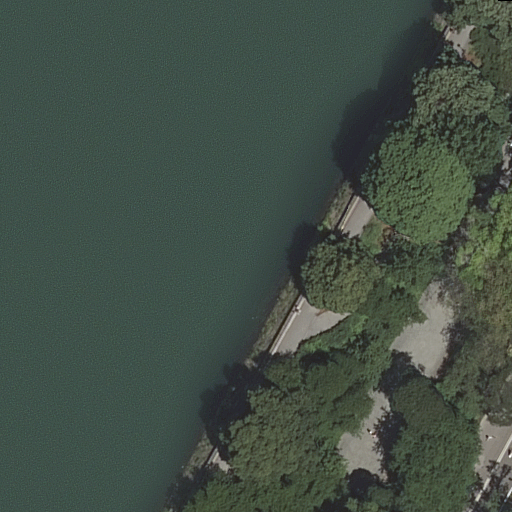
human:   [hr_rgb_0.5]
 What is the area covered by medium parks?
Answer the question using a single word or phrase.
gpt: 0m2

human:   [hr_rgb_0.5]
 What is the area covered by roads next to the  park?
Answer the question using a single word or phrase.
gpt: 0m2

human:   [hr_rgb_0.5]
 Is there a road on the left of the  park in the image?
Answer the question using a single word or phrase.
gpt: no

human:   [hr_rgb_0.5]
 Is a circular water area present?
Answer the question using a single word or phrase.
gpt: no

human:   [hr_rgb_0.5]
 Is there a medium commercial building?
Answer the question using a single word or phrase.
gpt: no

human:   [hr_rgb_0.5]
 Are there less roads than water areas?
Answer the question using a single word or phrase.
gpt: no

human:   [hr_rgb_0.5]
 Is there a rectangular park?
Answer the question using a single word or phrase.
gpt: yes

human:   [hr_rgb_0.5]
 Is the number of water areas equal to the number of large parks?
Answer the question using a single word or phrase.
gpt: yes

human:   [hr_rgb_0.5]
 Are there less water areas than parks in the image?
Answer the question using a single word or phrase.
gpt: no

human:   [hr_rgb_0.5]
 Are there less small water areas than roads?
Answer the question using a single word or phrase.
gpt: yes

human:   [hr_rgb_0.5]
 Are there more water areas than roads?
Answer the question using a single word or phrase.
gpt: no

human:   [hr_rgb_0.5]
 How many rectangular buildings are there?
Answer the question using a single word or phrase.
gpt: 0

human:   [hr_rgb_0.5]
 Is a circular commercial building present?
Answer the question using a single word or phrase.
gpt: no

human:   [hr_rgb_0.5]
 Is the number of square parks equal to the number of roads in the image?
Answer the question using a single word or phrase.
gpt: no

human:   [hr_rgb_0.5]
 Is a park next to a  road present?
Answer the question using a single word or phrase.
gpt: yes

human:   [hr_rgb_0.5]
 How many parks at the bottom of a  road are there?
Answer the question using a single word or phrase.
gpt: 1

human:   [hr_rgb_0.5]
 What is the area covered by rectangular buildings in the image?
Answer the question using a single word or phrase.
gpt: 0m2

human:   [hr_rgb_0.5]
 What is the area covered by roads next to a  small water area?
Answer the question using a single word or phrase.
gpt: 0m2

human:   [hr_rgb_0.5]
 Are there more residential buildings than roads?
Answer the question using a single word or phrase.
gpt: no

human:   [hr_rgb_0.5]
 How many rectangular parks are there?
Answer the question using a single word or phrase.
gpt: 1

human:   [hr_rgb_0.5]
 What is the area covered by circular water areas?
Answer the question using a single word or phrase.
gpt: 0m2

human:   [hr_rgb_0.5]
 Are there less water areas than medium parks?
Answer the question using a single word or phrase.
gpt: no

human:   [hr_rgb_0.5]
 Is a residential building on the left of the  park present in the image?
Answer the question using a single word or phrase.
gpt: no

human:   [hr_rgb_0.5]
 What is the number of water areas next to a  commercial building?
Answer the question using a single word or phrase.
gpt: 0

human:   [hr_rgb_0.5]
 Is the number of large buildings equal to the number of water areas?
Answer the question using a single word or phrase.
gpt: no

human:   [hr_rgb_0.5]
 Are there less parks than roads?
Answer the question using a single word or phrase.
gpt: yes

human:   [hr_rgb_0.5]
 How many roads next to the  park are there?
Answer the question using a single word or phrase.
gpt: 5

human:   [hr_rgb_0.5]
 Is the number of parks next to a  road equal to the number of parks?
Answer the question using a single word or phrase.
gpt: yes

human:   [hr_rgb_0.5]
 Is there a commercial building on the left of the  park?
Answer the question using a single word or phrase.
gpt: no

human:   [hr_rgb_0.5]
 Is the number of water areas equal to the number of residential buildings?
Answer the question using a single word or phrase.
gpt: no

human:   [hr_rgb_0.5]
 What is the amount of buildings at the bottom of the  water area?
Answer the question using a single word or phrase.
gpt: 0

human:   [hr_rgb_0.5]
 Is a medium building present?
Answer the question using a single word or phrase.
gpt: no

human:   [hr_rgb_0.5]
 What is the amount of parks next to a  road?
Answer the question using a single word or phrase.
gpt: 1

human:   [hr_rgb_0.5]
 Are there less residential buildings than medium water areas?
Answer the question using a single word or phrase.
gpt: no

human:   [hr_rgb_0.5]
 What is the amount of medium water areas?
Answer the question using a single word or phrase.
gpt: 0

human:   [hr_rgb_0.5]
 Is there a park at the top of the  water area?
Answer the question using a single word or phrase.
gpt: no